Question: I am trying to add a confetti animation to modal bottom sheet using <URL> when it is raised. But it is not working as intended - animation is being cut in the middle of the screen. It works as intended when I call the animation from button press. Desired result is like on button press, but should be when modal bottom sheet is raised.
I have tried wrapping 'ConfettiWidget' inside 'Expanded', 'Positioned.fill', also 'Flexible', but these don't work.
Did some testing and it seems that the problem is present only on iOS devices. Also, it probably is worth mentioning that the animation is way slower on Android device (both physical and virtual) than it is on an iPhone.
See gifs below:

(How it should look on the build)
<URL>
'''
@override
void initState() {
confController = ConfettiController(duration: Duration(seconds: 5));
WidgetsBinding.instance!.addPostFrameCallback((_) {
confController.play();
});
super.initState();
}
@override
void dispose() {
confController.dispose();
super.dispose();
}
Widget build(BuildContext context) {
return Container(
color: Colors.black,
child: Stack(
children: [
Align(
alignment: Alignment.topCenter,
child: ConfettiWidget(
confettiController: confController,
blastDirectionality: BlastDirectionality.explosive,
particleDrag: 0.05,
emissionFrequency: 0.1,
gravity: 0.3,
colors: [
Colors.red,
], // manually specify the colors to be used
),
),
Container(
width: 500,
child: Column(
mainAxisAlignment: MainAxisAlignment.center,
children: [
RawMaterialButton(
onPressed: () {
confController.play();
},
fillColor: Colors.white,
)
],
),
)
],
),
);
}
'''
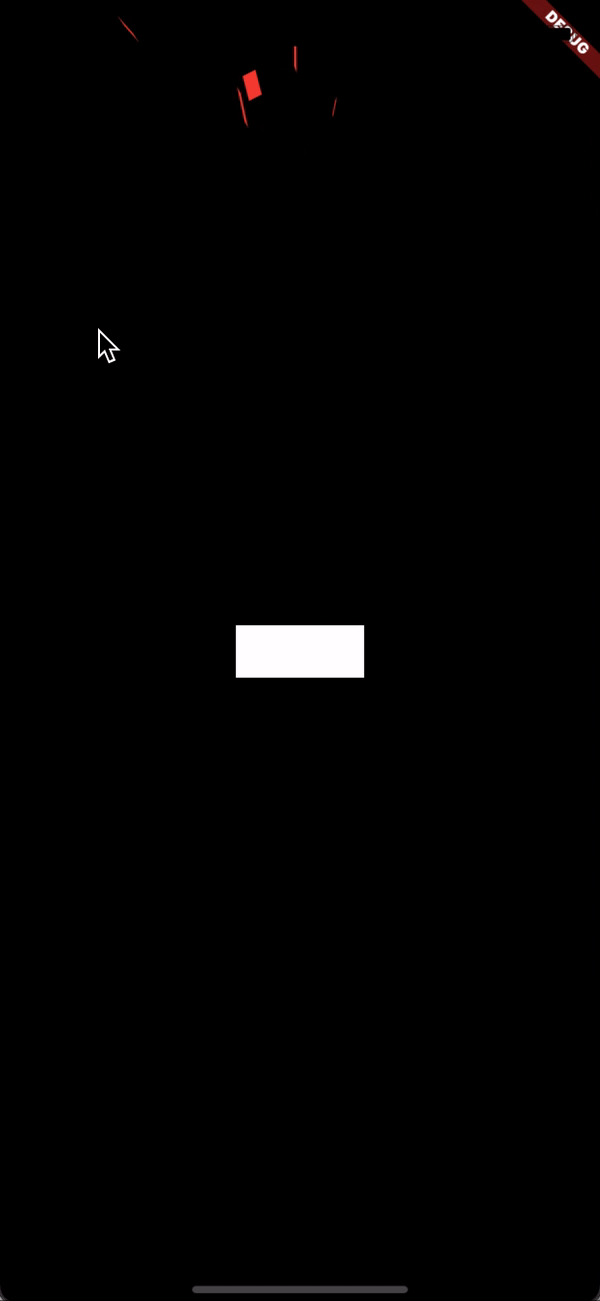
Answer: Needed to set the 'ConfettiWidget' parameter 'canvas' to 'MediaQuery.of(context).size * 2'. Works as intended now (tested on both smaller and bigger devices (biggest was iPad 12.9-inch)). Code looks like this now:
'''
ConfettiWidget(
confettiController: confController,
blastDirectionality: BlastDirectionality.explosive,
particleDrag: 0.05,
emissionFrequency: 0.1,
gravity: 0.3,
canvas: MediaQuery.of(context).size * 2,
colors: [
Colors.red,
],
)
'''